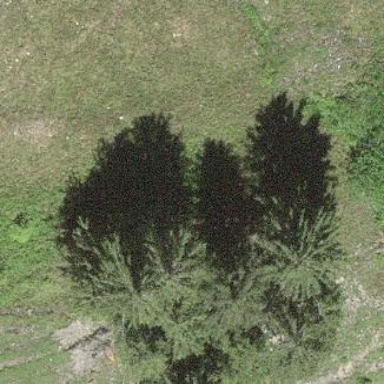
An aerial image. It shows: Forest area.